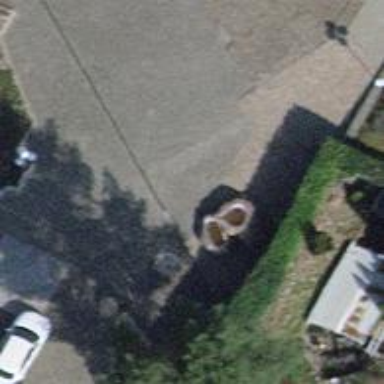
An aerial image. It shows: Beautiful fountain.